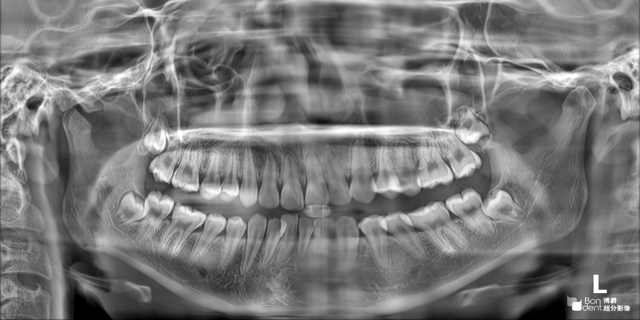
adult